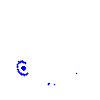
Particle: proton